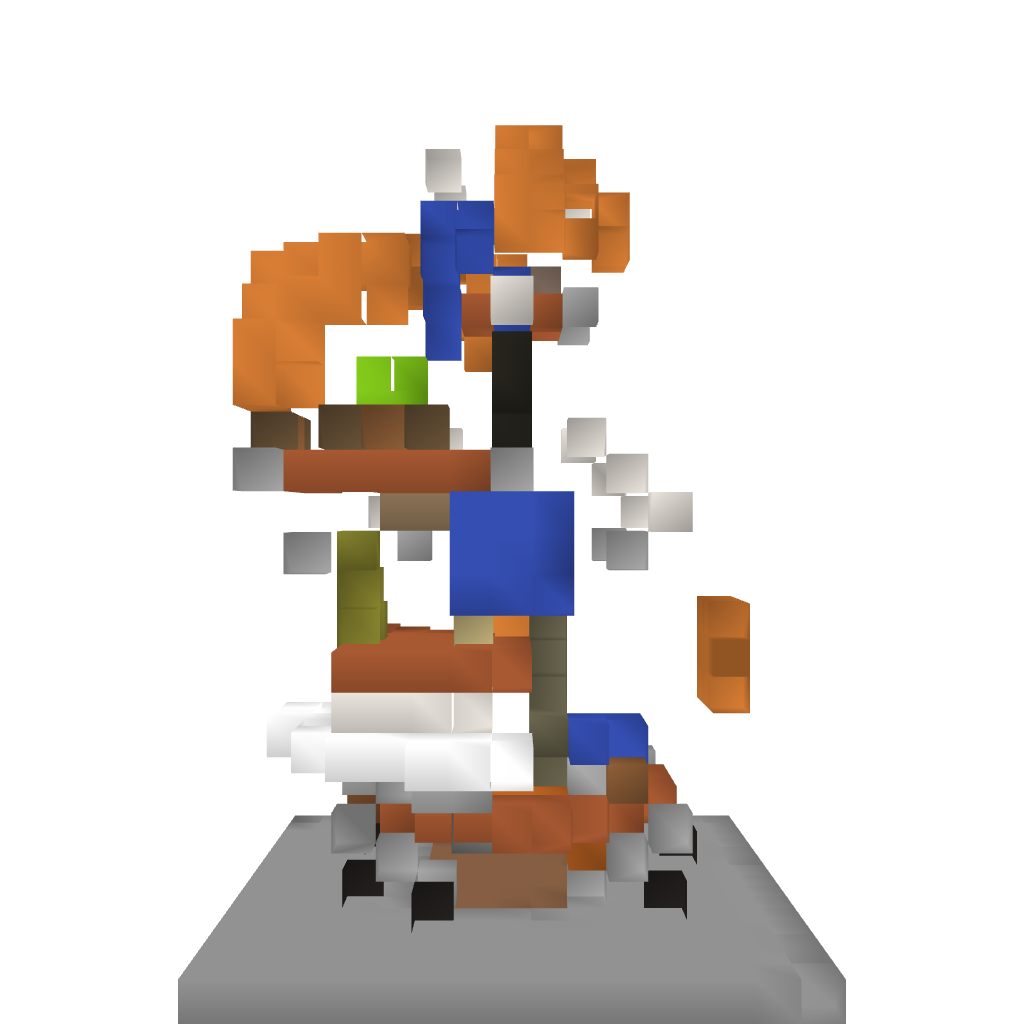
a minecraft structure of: Spheres